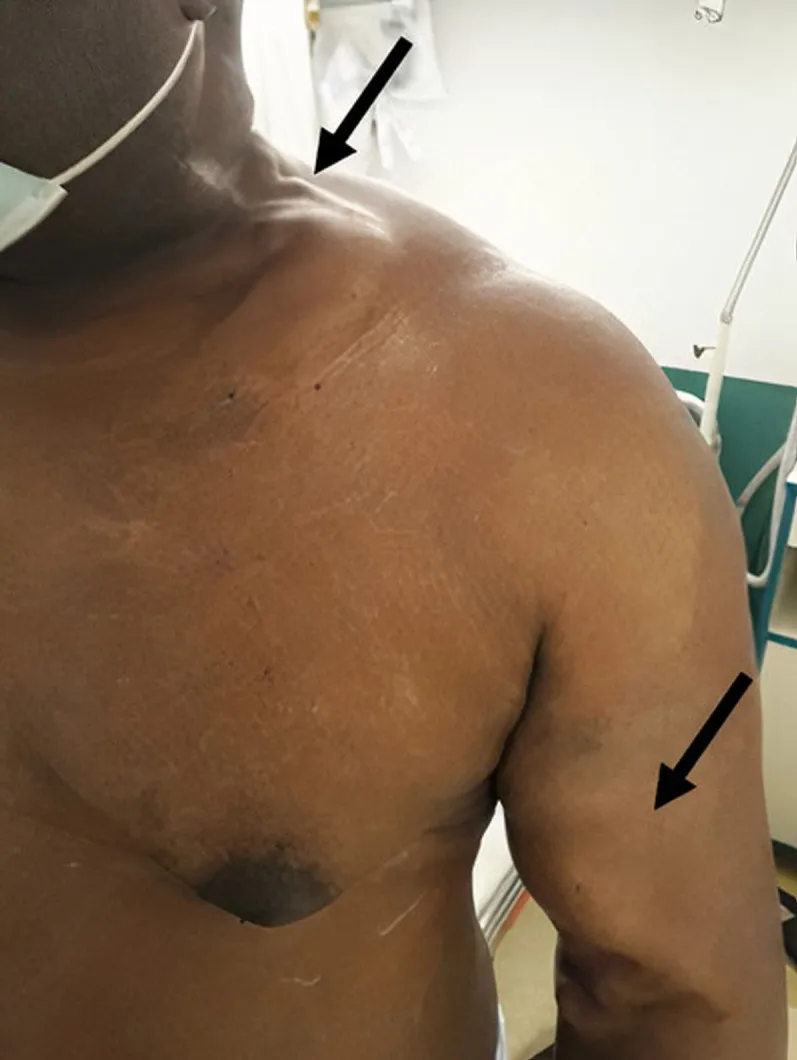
Aneurysmal brachiocephalic arteriovenous fistula and prominent axillosubclavian and external jugular veins in the left extremity.
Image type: medical_photograph (skin_photograph)